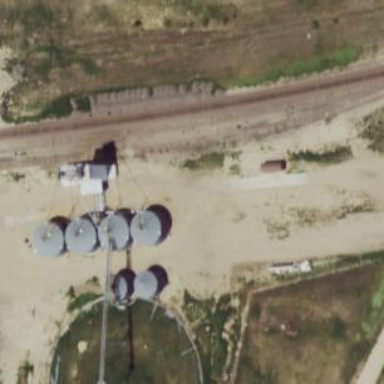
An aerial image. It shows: Silo.